Question: I am using Bamini font to display tamil fonts in JTable. It works fine and display tamil font. But when i click Print button it should generate HTML Formatted output. But if i am using,
'''
StringBuffer out = new StringBuffer();
out.append("<html><body>");
out.append(jTable1.getValueAt(0, 0));
out.append("kaassmiiril");
out.append("</body></html>");
try {
Writer out1 = new BufferedWriter(new OutputStreamWriter(new FileOutputStream("F:/hello.html"), "UTF-8"));
out1.write(out.toString());
out1.close();
} catch (IOException ex) {
Logger.getLogger(tabletest.class.getName()).log(Level.SEVERE, null, ex);
}
'''
means it just display the some unwanted junk characters not tamil characters. How can i do this? Output of my HTML File is,

Here kaassmiiril is copied from another website. it show me Junk characters. Content of JTable display its actual english character not converted character.
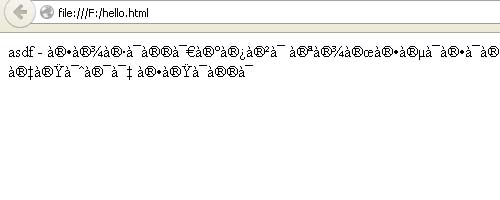
Answer: The basic structure of a modern HTML file is as follow:
'''
<!DOCTYPE html>
<html>
<head>
<meta charset="utf-8" />
<title>Some Title</title>
</head>
<body>
Some contents
</body>
</html>
'''
Therefore, your codes should be corrected as:
'''
StringBuffer out = new StringBuffer();
out.append("<!DOCTYPE html><html><head><meta charset="utf-8" /><title>Some Title</title></head><body>");
out.append(jTable1.getValueAt(0, 0));
out.append("kaassmiiril");
out.append("</body></html>");
'''